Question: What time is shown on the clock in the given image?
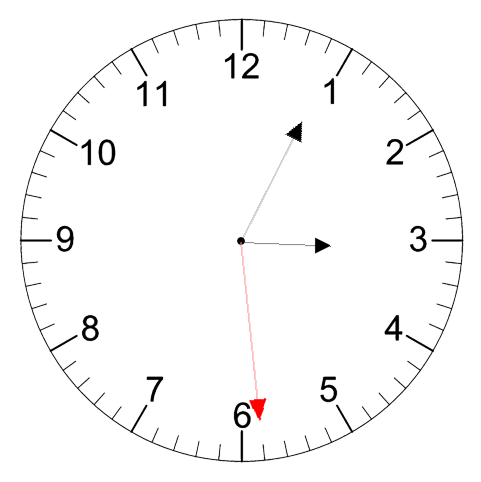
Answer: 03:04:29